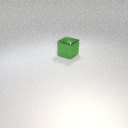
large green metal cube